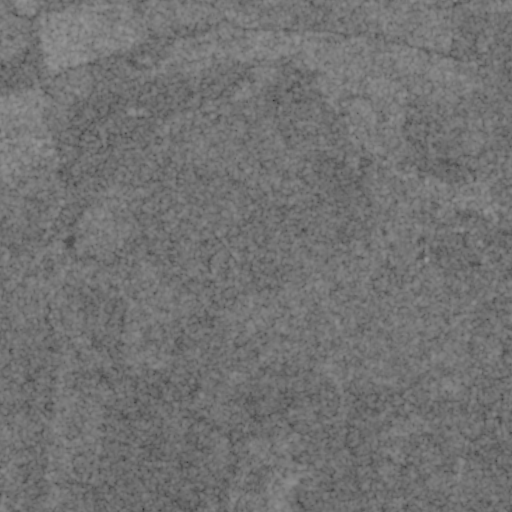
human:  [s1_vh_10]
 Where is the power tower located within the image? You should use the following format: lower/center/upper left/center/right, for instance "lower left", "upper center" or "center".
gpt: The power tower is located in the lower of the image.
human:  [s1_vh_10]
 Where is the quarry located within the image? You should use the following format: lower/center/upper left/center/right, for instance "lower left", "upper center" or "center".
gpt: The quarry is located in the lower center of the image.
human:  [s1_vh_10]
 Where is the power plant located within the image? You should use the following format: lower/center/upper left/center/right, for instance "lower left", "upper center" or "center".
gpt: There is no power plant in the image.

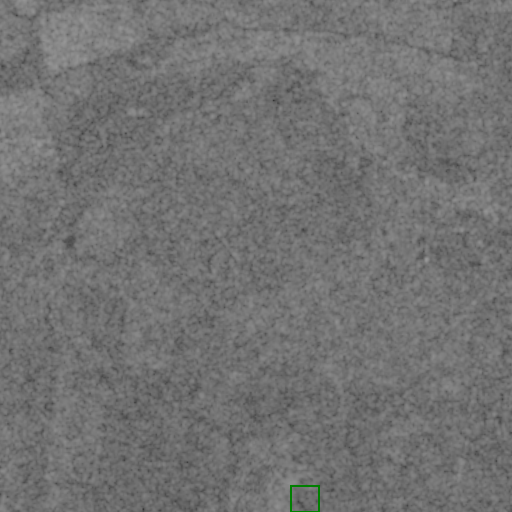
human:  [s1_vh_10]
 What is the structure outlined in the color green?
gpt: The structure outlined in green is a quarry.
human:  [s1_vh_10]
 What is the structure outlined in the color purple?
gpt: There is no purple outline.